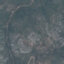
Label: HerbaceousVegetation